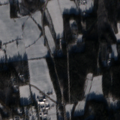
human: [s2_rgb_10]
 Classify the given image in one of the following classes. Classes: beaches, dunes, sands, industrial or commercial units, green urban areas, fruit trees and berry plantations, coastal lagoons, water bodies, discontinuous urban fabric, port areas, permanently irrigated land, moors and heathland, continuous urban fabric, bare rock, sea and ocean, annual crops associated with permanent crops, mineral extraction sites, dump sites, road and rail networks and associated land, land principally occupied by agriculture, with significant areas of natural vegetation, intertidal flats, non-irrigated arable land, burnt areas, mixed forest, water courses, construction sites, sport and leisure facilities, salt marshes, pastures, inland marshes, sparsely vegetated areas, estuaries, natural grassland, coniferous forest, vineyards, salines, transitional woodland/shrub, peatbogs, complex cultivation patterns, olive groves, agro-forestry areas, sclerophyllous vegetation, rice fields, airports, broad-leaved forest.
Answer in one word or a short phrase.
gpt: non-irrigated arable land, land principally occupied by agriculture, with significant areas of natural vegetation, broad-leaved forest, coniferous forest, mixed forest